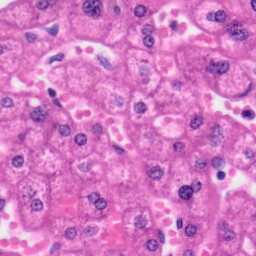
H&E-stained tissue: Liver